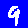
Digit: 9